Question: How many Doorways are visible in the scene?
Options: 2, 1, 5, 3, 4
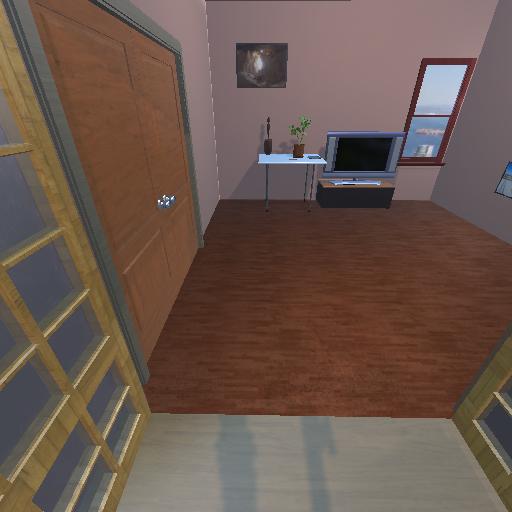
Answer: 2